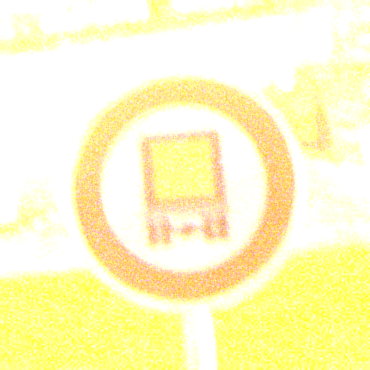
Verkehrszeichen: VerbotKennzeichnungspflichtigeKraftfahrzeugeGefaehrlicheGueter
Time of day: Night
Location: Outdoor (Suburban)
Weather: PartlyCloudy
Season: NotSpecified
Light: Artificial